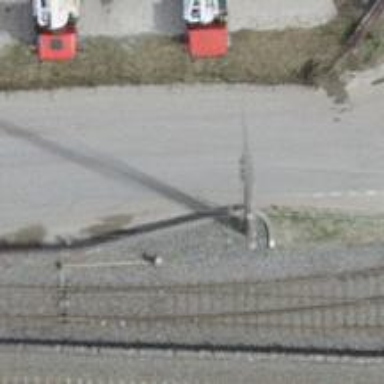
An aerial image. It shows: Concrete power pole.